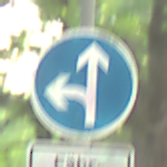
Verkehrszeichen: VorgeschriebeneFahrtrichtungGeradeausOderLinks
Zusatzzeichen unten: SonstigeFahrzeugePersonengruppenFrei4
Umgebung: Outdoor, RoadRail
Tageszeit: MorningAfternoon
Wetter: Clear
Licht: Natural
Jahreszeit: NotSpecified
Kontrast: LowContrast